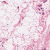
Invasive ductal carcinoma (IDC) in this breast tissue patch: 0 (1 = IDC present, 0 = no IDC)